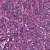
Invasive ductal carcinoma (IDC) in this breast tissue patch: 1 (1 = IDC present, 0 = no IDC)